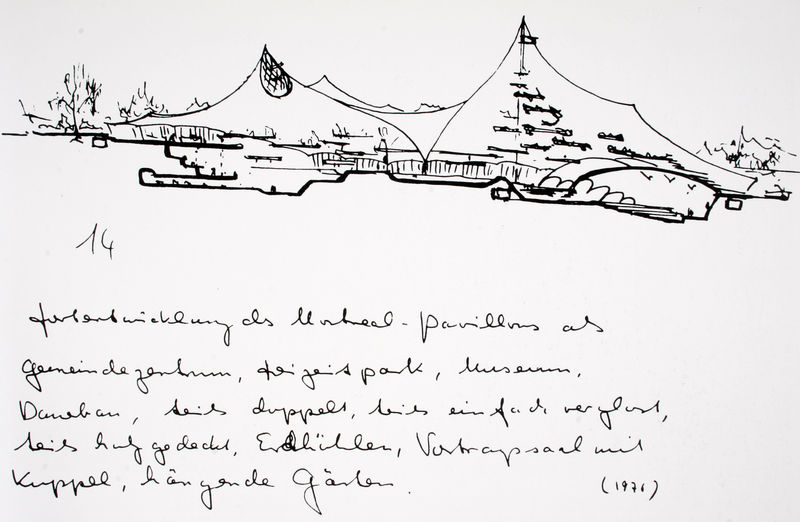
Titel: Skizze zur Fortentwicklung des Deutschen Pavillons auf der Weltausstellung in Montreal 1967
Künstler: Frei Otto
Schlagwörter: baum, berg, bäume, landschaft, teich, schwarz, skizze, zeichnung, dach, park, spitze, boden, spitzen, garten, schrift, dächer, linien, saal, kuppel, böschung, zahlen, jahreszahl, umriss, tusche, hängen, stangen, kuppeln, text, konturen, entwurf, tinte, zahl, graben, plan, gärten, pavillon, museum, zeilen, handschrift, beschreibung, zelt, zelte, aufriss, zeltdach, pavillons, handschriftlich, erläuterung, aufzählung, montreal, freizeitpark, gemeindezentrum